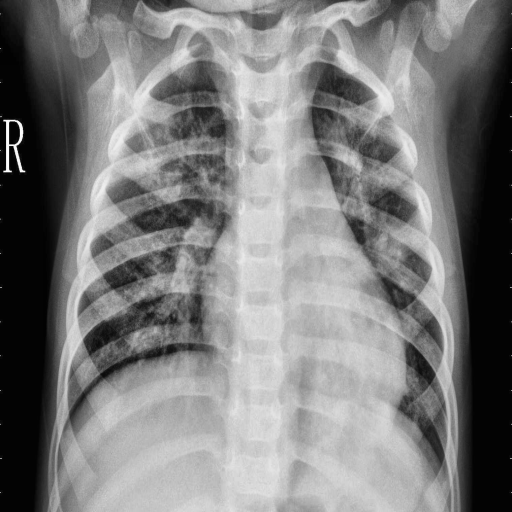
Finding: PNEUMONIA